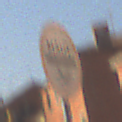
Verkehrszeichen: MautflichtigeStrecke
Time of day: MorningAfternoon
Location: Outdoor (Urban)
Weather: Clear
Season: NotSpecified
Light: Natural